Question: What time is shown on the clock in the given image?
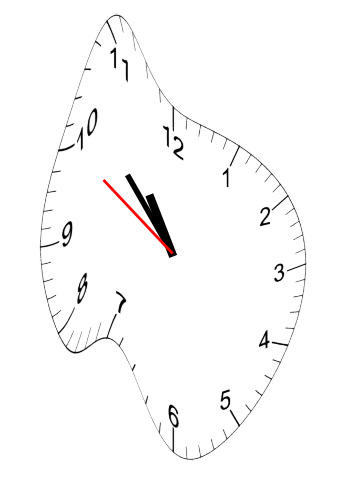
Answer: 10:52:50